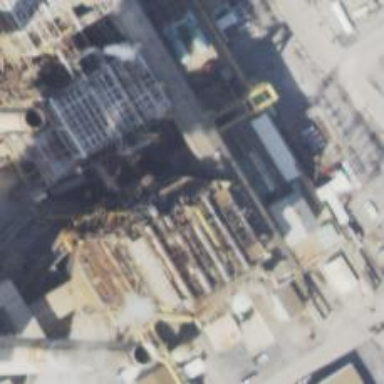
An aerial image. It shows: Generator with steam turbine as its type.